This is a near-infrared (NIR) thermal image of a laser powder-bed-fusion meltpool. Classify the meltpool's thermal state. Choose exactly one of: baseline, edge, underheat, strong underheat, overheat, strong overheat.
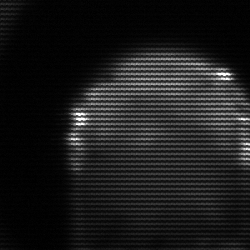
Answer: edge